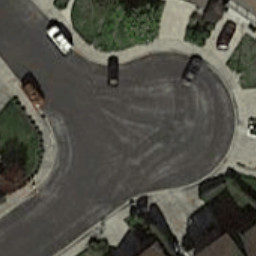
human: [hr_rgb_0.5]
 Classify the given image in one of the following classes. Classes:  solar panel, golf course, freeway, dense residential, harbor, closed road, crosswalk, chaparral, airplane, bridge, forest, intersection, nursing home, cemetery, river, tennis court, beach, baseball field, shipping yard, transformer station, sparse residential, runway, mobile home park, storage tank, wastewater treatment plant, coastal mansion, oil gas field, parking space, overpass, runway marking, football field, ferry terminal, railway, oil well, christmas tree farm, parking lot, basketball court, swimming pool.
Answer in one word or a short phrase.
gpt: closed road